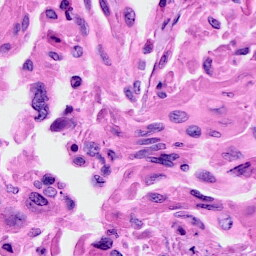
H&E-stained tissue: Cervix